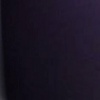
Label: space